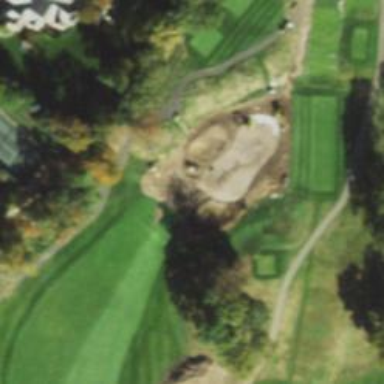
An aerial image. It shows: Golf hole.